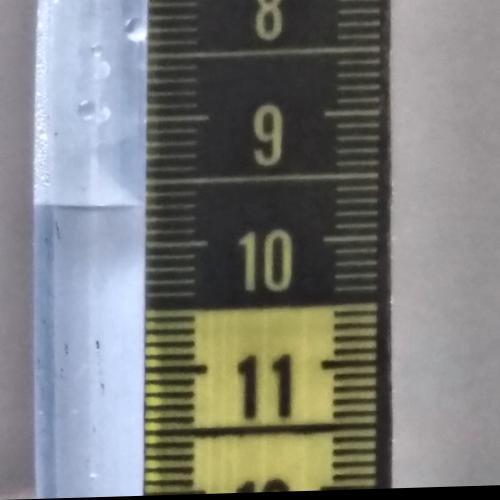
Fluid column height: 9.7 cm